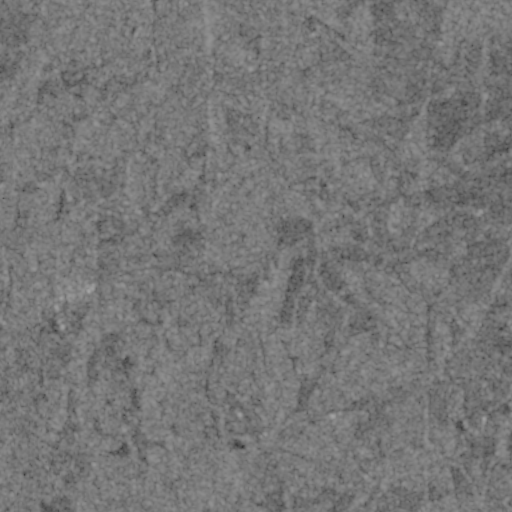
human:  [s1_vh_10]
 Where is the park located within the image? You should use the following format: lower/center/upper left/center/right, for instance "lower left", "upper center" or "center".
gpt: The park is located in the center right of the image.
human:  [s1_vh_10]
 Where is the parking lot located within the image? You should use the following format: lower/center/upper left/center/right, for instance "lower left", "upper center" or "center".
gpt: There is no parking lot in the image.

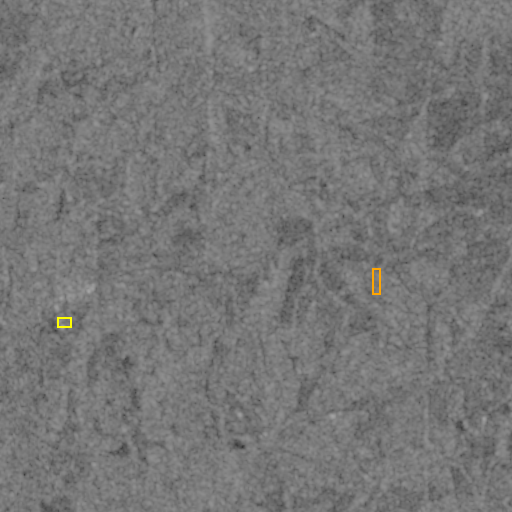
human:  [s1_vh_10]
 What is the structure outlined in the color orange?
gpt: The structure outlined in orange is a park.
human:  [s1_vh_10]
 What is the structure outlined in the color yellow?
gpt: The structure outlined in yellow is a building.
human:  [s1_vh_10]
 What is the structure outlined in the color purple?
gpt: There is no purple outline.